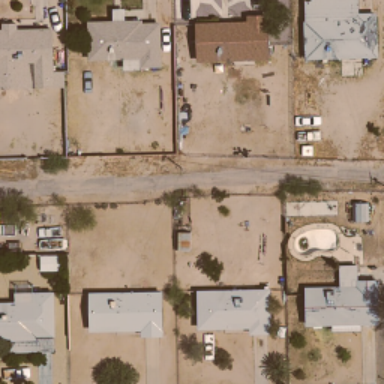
It is a medium residential area .